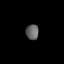
Tissue: lung
Cell type: Epithelial cells
Senescence score: 0.1299
Nuclear area (px): 192
Mean DAPI intensity: 99.87